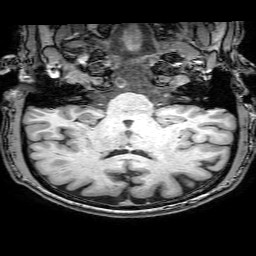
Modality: T1w
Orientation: sagittal
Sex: male
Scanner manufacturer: philips
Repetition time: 0.008214 s
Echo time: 0.00379 s